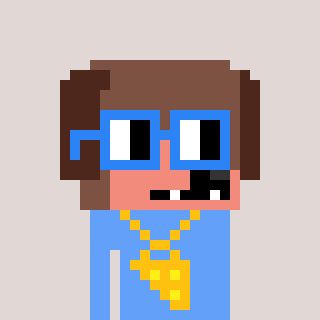
a pixel art character with square blue glasses, a dog-shaped head and a blue-colored body on a warm background